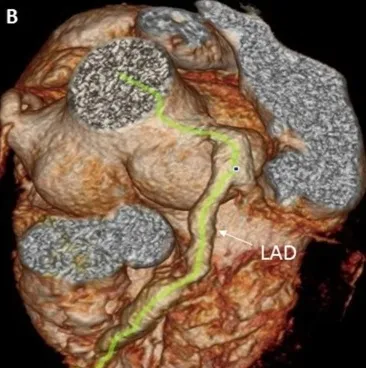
Three-dimensional CT reconstruction of the aorta showing dilation of the aortic root and the left anterior descending coronary artery CT, computed tomography; LAD, left anterior descending; RCA, right coronary artery.
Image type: radiology (ct)